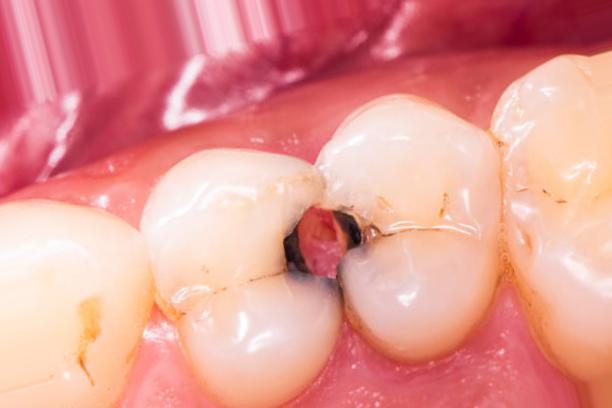
Condition: Caries